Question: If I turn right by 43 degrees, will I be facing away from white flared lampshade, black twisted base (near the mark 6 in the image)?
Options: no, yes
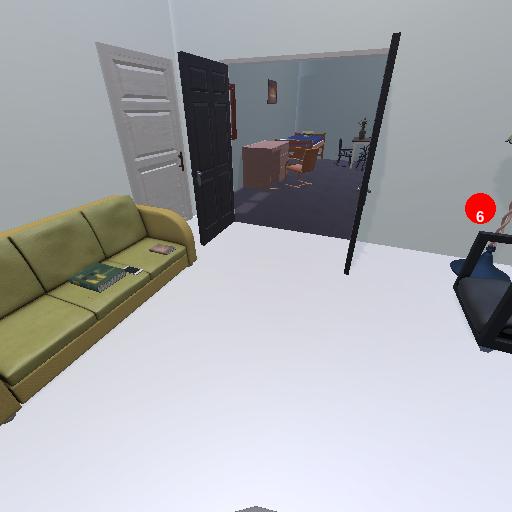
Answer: no